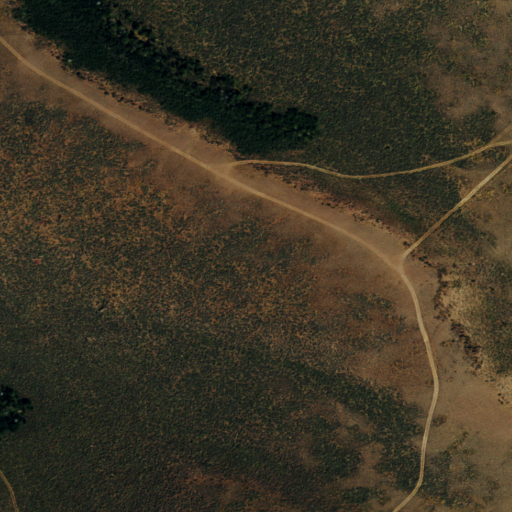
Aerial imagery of mountains in Nevada named Snowstorm Mountains containing shrub, evergreen forest, deciduous forest, and mixed forest